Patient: sex M, age 52
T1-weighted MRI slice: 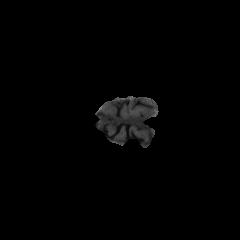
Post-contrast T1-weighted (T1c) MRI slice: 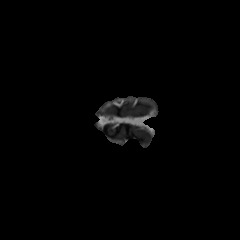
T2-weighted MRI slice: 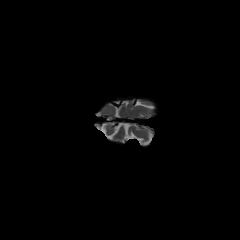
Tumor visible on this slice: no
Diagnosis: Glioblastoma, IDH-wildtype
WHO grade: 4